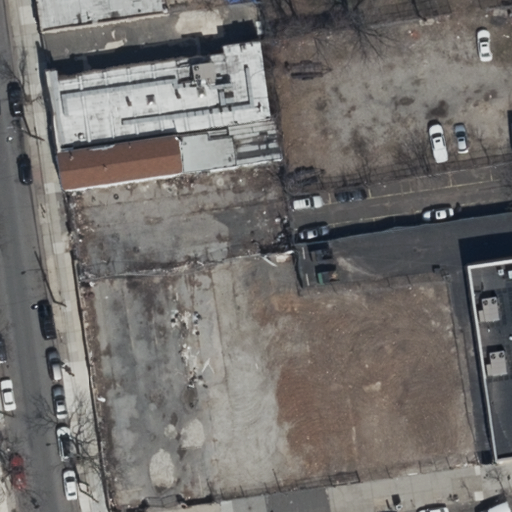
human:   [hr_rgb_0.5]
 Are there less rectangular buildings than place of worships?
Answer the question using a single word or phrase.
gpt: no

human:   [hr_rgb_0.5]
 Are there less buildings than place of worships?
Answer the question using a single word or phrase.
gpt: no

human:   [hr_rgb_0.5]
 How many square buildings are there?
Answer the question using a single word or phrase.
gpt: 0

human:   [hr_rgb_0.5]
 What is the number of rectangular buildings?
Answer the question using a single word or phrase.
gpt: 3

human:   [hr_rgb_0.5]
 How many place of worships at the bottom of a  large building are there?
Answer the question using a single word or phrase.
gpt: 1

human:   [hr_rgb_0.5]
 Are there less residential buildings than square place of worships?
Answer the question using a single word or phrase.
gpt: no

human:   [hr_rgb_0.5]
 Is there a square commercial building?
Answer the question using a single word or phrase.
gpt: no

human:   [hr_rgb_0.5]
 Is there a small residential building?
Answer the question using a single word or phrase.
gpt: no

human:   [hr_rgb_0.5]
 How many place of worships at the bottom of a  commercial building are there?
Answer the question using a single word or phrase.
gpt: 0

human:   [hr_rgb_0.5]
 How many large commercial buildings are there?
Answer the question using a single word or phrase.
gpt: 0

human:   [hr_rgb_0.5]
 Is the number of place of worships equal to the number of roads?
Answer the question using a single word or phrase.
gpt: yes

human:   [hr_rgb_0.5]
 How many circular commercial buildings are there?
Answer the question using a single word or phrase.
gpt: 0

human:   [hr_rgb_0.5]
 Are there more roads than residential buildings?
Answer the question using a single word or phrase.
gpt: no

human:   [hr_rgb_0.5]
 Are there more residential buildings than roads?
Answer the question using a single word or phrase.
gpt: yes

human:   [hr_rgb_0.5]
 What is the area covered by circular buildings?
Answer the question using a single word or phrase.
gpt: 0m2

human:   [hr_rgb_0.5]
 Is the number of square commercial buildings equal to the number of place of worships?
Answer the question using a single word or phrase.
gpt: no

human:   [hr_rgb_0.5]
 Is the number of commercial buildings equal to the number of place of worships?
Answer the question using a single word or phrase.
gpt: no

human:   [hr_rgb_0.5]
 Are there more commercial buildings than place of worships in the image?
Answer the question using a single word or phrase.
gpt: no

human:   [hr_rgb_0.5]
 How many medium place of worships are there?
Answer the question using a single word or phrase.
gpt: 0

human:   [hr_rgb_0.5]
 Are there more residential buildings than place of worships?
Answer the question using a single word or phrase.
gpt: yes

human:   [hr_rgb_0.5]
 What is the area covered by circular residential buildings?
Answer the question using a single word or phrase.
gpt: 0m2

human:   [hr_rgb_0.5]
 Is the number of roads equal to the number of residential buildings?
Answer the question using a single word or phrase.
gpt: no

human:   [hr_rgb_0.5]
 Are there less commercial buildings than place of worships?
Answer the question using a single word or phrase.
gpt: yes

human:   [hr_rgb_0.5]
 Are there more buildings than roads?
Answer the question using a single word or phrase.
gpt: yes

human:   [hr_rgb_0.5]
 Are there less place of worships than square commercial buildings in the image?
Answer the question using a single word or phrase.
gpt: no

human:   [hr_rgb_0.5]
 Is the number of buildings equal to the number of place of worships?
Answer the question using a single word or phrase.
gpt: no

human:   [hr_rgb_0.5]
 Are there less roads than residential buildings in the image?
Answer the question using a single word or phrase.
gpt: yes

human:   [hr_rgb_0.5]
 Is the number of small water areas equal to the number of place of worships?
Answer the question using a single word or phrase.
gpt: no

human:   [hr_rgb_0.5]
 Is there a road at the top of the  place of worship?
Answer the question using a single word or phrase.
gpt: no

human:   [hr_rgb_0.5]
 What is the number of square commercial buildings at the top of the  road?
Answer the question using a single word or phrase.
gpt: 0

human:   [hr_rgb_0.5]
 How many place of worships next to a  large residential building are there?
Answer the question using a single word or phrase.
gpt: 1

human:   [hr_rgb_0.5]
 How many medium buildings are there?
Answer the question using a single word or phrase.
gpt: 3

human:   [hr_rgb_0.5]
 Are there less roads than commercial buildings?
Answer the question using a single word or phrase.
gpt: no

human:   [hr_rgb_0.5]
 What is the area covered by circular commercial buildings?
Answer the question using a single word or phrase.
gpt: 0m2

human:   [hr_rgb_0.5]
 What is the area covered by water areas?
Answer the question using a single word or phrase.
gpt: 0m2

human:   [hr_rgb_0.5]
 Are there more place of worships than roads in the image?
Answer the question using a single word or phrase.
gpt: no